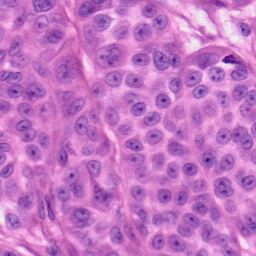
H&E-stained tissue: Skin